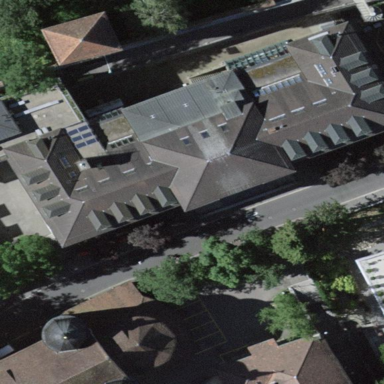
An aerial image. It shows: School building or complex.